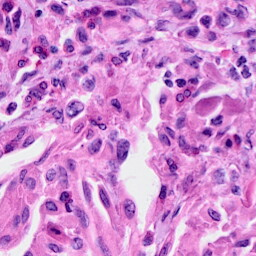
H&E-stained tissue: Cervix